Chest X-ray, PA view. Patient: 50 years old, sex F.
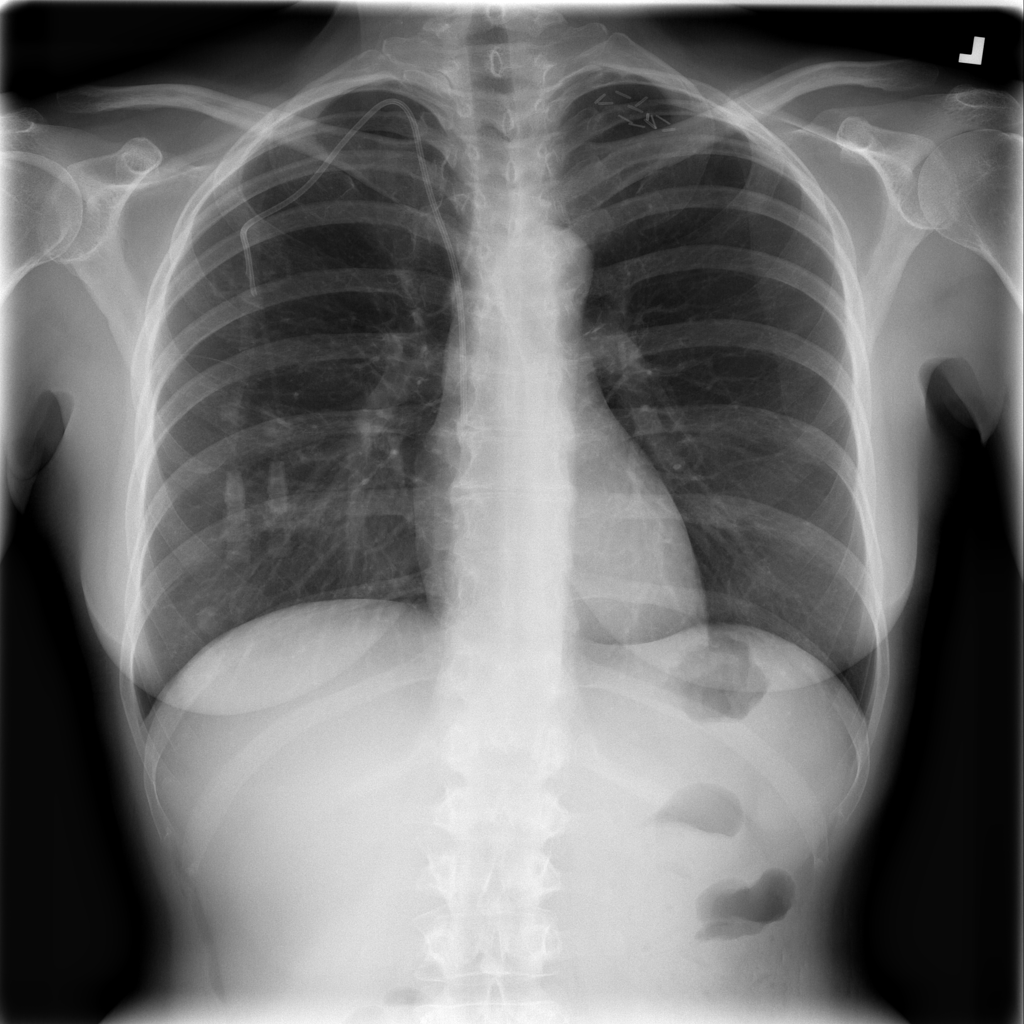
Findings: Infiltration